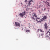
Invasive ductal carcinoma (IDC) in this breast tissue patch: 0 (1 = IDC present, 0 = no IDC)